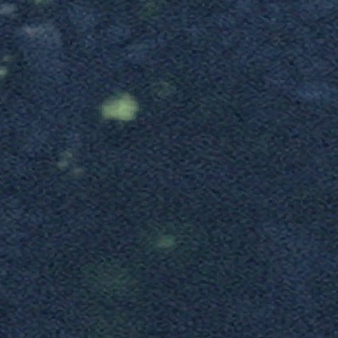
Label: other